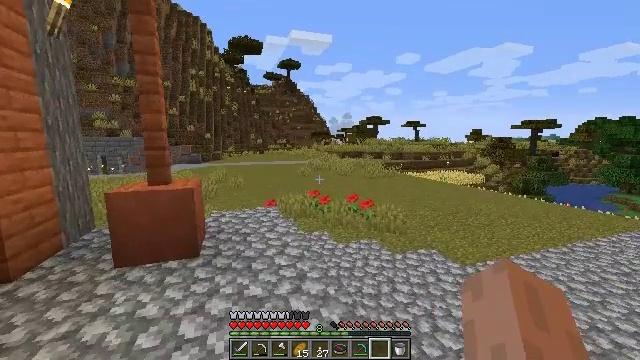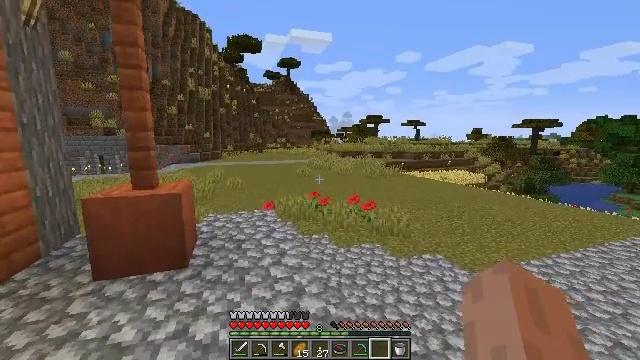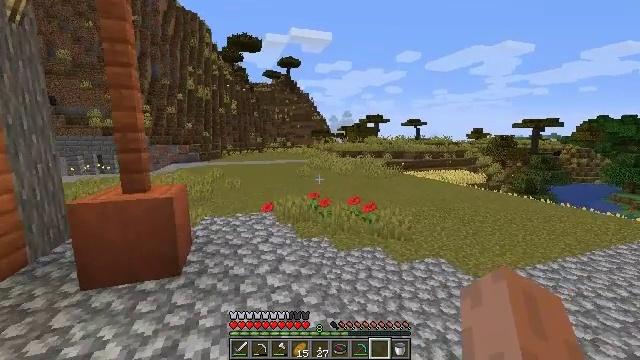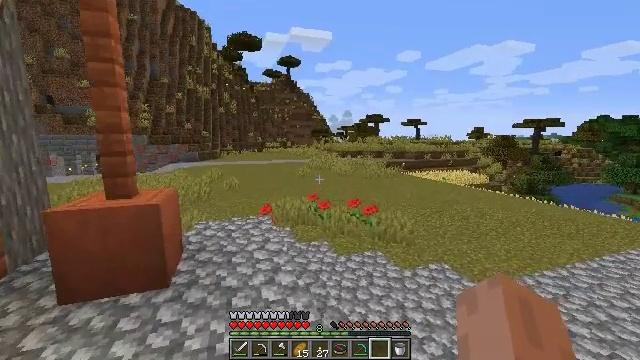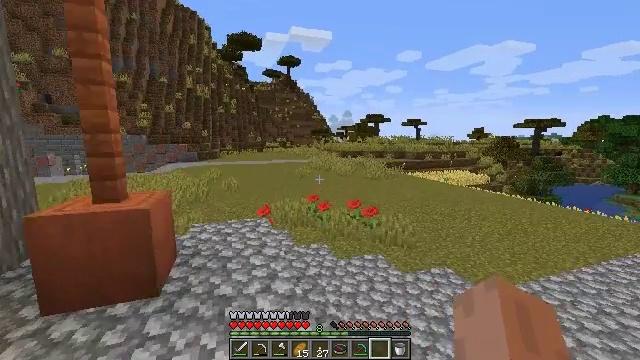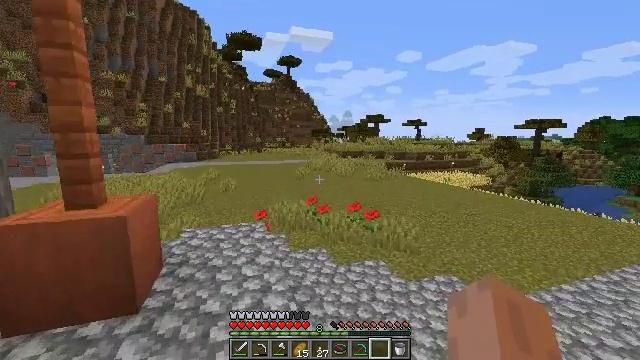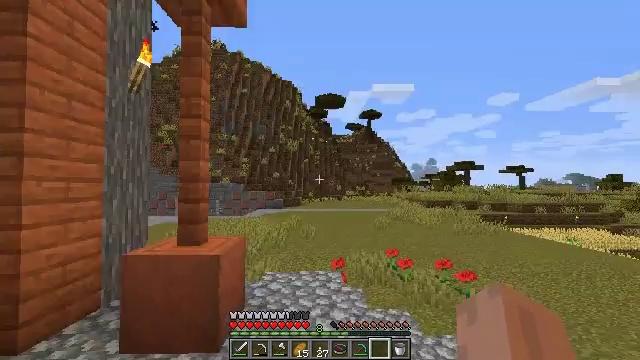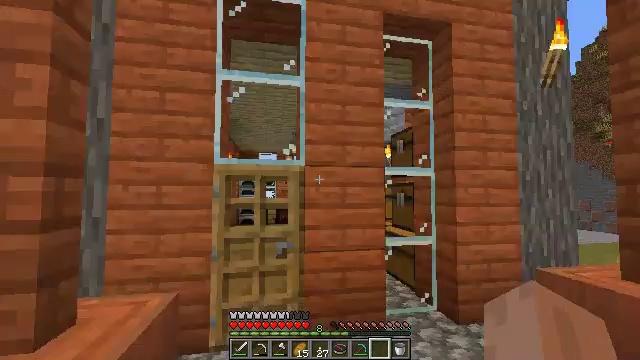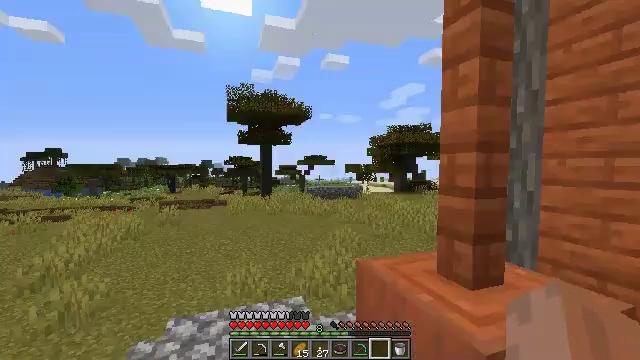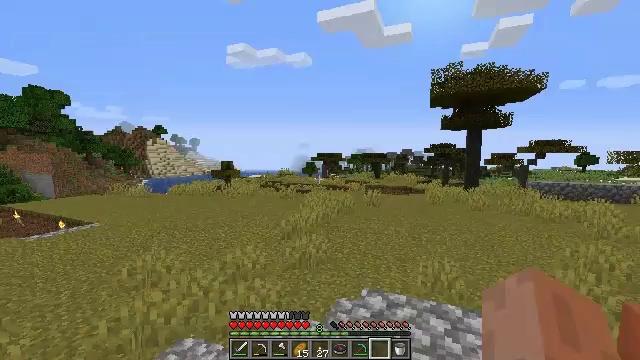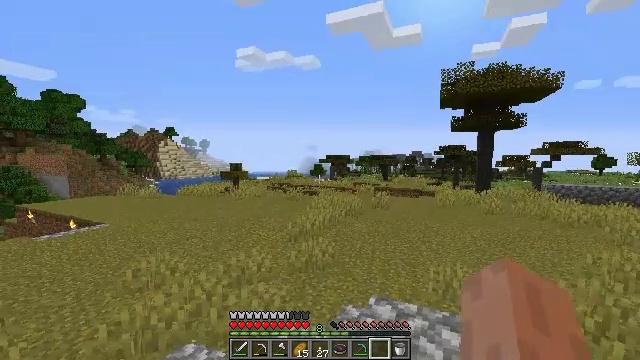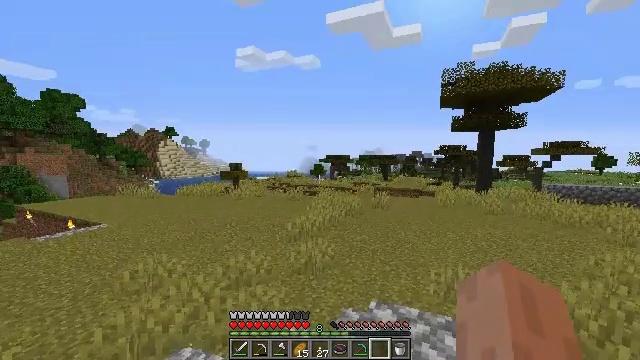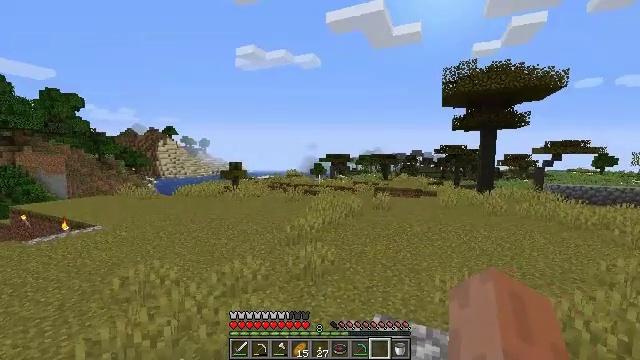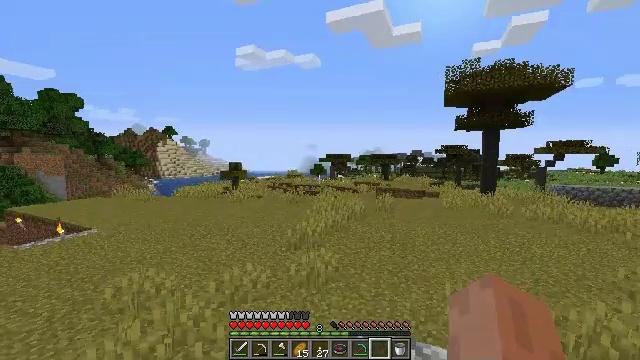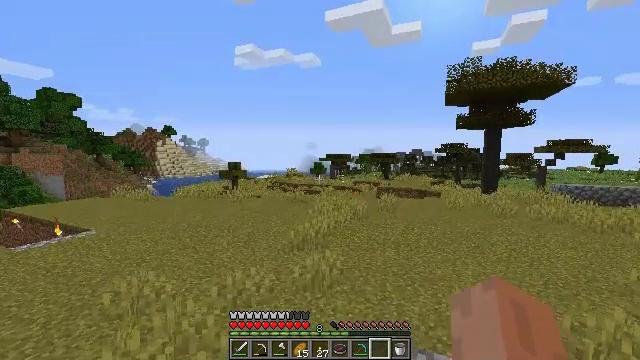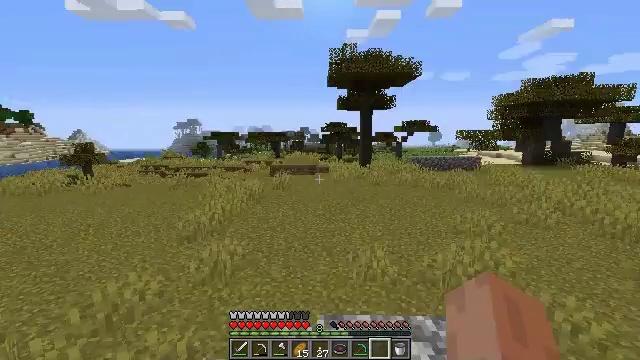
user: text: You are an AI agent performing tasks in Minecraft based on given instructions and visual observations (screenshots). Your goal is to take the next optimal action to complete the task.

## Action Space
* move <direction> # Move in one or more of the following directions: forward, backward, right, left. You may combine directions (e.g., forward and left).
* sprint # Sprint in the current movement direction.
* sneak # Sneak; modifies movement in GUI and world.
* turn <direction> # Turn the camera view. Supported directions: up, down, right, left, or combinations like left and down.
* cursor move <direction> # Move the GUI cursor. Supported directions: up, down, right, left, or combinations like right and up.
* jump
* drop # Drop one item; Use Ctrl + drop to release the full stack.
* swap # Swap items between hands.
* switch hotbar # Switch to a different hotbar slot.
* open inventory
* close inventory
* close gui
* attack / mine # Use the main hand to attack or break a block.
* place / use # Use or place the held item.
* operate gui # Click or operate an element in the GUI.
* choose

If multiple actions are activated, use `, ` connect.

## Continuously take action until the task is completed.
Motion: motion action
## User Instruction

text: Open a crafting table to create the enchanting table.
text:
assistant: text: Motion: move forward
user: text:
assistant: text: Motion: move forward
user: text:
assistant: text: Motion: move forward
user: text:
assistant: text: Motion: move forward
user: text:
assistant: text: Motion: move forward
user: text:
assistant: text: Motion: move forward, turn left and up
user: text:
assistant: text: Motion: move forward, turn left and up
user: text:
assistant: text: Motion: move forward, turn left and down
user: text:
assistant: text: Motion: move forward, turn left and down
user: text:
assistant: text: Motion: move forward, turn left
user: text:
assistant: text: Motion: move forward
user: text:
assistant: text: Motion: move forward
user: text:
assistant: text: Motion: move forward and move left
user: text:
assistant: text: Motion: move forward and move left
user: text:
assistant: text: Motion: move forward and move left, turn right and down
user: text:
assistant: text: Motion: move forward, turn right and down
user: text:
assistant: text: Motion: move forward, turn right and up
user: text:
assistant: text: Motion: move forward, turn right and down
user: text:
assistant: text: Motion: move forward, turn right and down
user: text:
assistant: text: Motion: move forward, turn right and down
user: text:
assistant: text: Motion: move forward, turn right and down
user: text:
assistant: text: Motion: move forward, turn up
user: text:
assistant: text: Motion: move forward and move right, turn up
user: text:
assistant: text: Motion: move forward and move right
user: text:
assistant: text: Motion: move forward and move right, turn left and up
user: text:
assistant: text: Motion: move forward and move right, turn left and up
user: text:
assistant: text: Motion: move forward and move right, turn left and up
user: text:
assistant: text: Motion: move forward and move right
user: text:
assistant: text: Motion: move forward and move right, turn left
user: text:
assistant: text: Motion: move forward, turn left